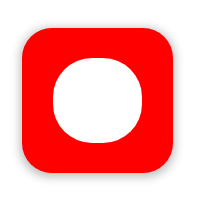
Cursor type: grab
OS/theme: linux-google-cursor
Variant: red